Field crop: maize
Growth stage: 2
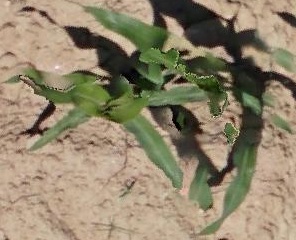
Species: maize